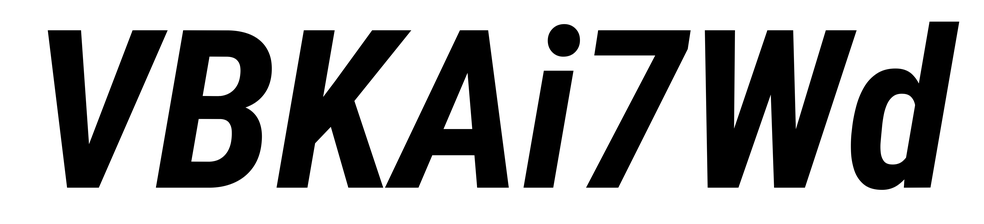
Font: Roboto-Italic_Condensed_Bold_Italic